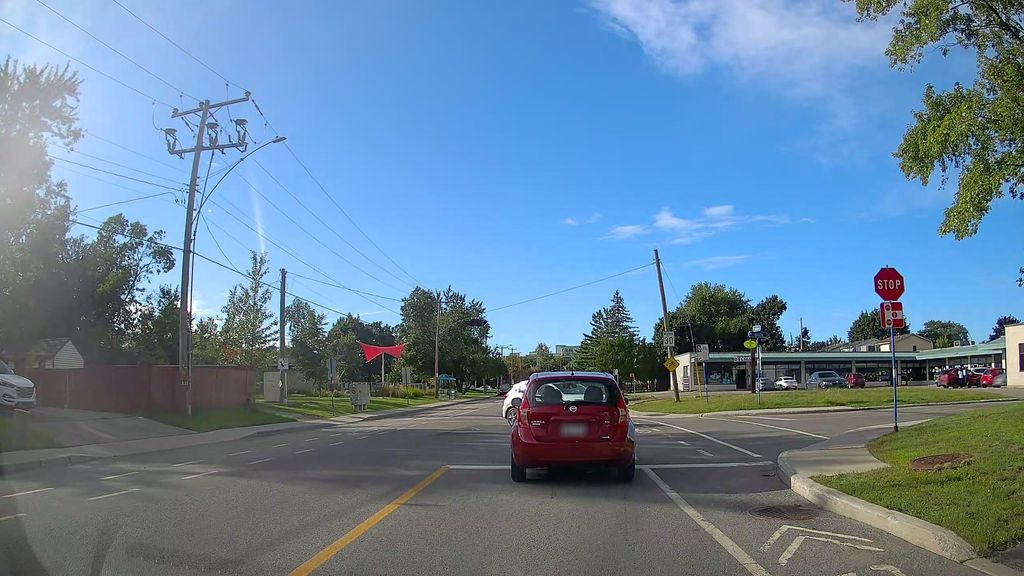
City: montreal